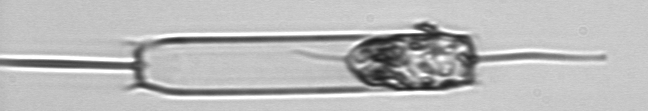
Label: Ditylum_brightwellii